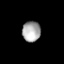
Tissue: lung
Cell type: T cells
Senescence score: 0.206
Nuclear area (px): 365
Mean DAPI intensity: 167.904